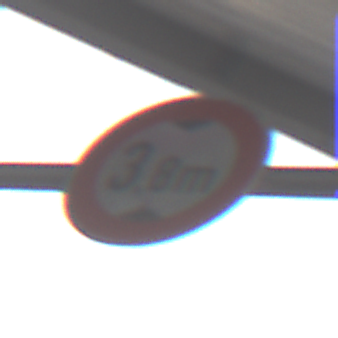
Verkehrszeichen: TatsaechlicheHoehe
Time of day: MorningAfternoon
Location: Roofed (Urban)
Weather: PartlyCloudy
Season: NotSpecified
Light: Natural